Question: this might be a tough question.
I have a php function that returns a color value in 'rgba()' with an argument '$alpha'.
'''
function colorWheel($alpha) {
"rgba(170, 135, 178, ".$alpha.")"
...
}
'''
So when calling ...
'''
.title { color: <?php echo colorWheel(.8); ?>; }
'''
... I get 'rgba(170, 135, 178, .8);'
---
The problem I have with this is that the color is "transparent" and shows "overlays".

Without any transparent overlays.
The question is now how to solve this?
Any creative ideas how to do that? I don't need to use 'rgba()' it's just the easiest thing that came to my mind. Is there a way not to blend overlaying shapes that have an alpha value?
Or is there a php solution to calculate a the version of 'rgb(170, 135, 178)'?
It is important that this calculation works dynamically with the function because there are more colors in the function - <URL>
Thank you in advance.
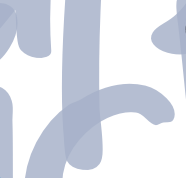
Answer: that should do it:
'''
function colorWheel($alpha) {
$r = round(170 * $alpha);
$g = round(135 * $alpha);
$b = round(178 * $alpha);
"rgba($r, $g, $b, 1)";
...
}
'''
well, that makes the color darker, if you want to make it lighter you have to put alpha to a value > 1, and also check if r,g or b goes over 255 and set it to 255 if it does